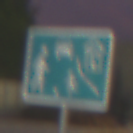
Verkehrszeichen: BeginnVerkehrsberuhigterBereich
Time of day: SunriseSunset
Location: Outdoor (Urban)
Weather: PartlyCloudy
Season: NotSpecified
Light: Artificial